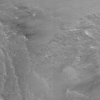
Atmospheric dust classification: not_dusty